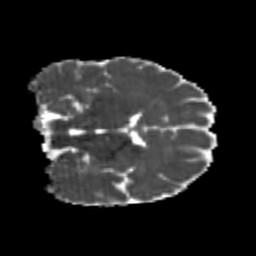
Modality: MD
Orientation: coronal
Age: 22
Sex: male
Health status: healthy
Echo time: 0.074 s